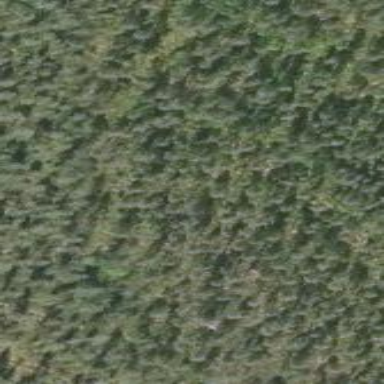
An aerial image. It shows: Woodland with needle-leaved trees.